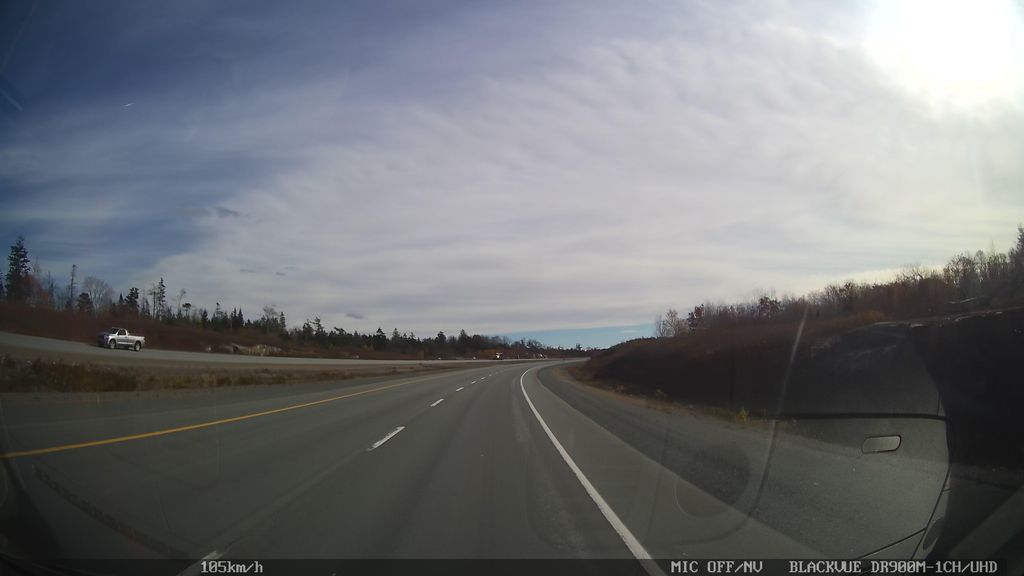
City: halifax